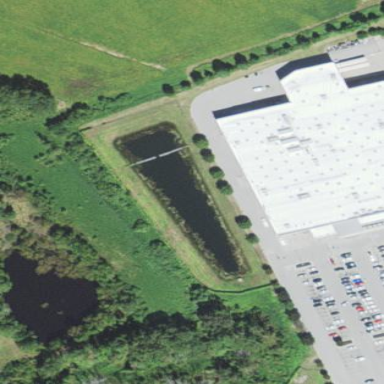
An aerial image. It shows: Pond with natural water.